Question: I want to display images inside divs which have 'display:table-cell' style, in parent 'display:table' div. The pictures are of various height, but all more than 400px. I set the 'max-height: 200px' on them. It works very well in Chrome, which automatically calculates width for each cell so that the images are roughly of the same height (+-2px). However, it does not work in IE, in which the table stretches outside the parent div, despite 'max-width' and/or 'width' set to 100%. To fix it, 'table-layout:fixed' can be used, but then images are not of the same height. Does anyone know how to make it working? Thanks.
JsFiddle: <URL>
The problem is than in IE, the table and table row will exceed the container's width, even when using table, tr and td tags : <URL>. The table-layout fixes it, but makes images of different height. I want images to be the same height, and also make the table not overflow the parent div. Wish IE was smarter.

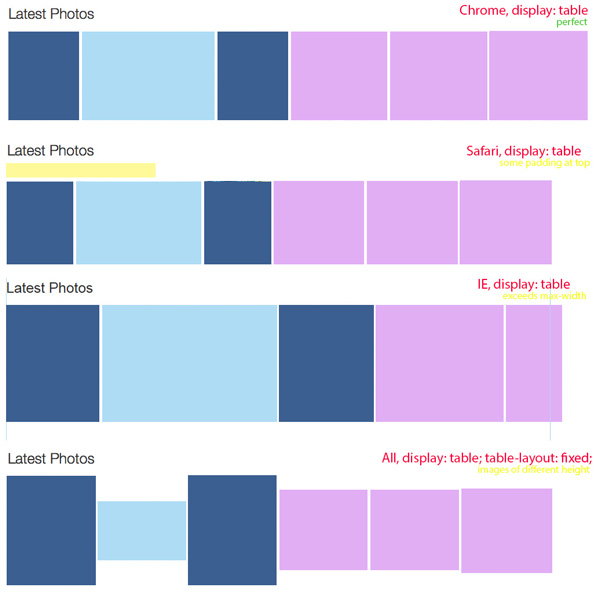
Answer: '''
img {
height: auto;
max-height: 200px;
vertical-align: middle;
width: 100%;
}
'''